RGB frame:
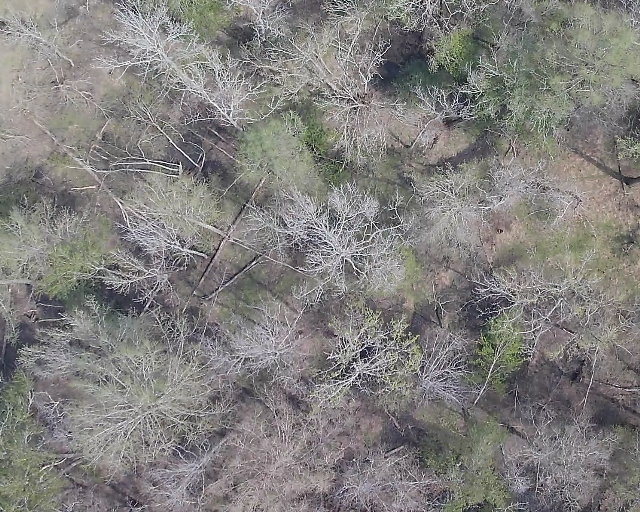
Thermal frame:
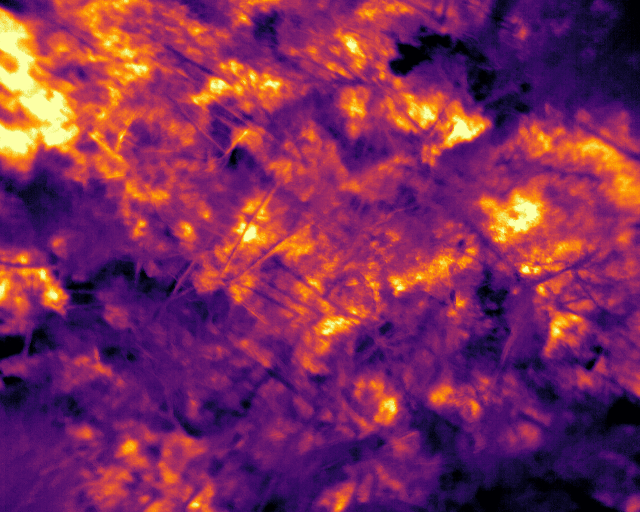
Captured: 2026-02-26 03:44:05
Pixels at or above 80 °C: 0 (fraction of frame: 0)